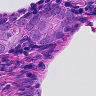
Metastatic tissue present: yes